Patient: sex M, age 80
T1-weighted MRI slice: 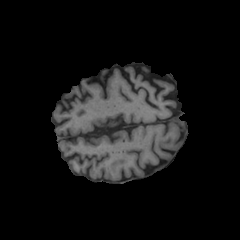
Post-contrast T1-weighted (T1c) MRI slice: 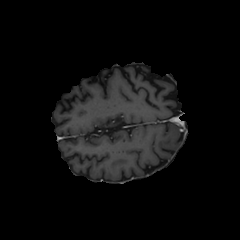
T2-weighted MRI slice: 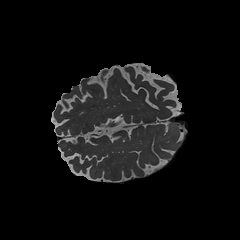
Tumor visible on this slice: no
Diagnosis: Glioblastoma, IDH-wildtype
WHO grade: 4